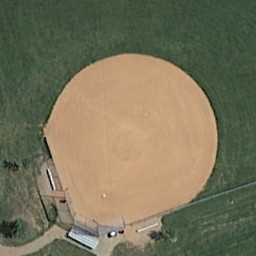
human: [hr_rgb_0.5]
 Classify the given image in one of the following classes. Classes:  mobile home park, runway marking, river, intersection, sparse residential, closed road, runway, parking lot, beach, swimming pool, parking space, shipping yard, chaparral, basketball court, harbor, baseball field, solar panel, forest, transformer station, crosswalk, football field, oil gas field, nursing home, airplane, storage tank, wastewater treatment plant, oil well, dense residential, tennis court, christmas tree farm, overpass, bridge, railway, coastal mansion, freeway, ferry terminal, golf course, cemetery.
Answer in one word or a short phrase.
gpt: baseball field